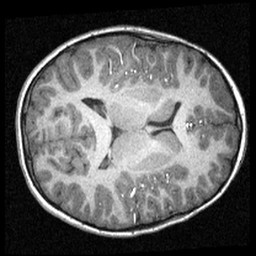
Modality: T1w
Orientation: axial
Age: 12
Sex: male